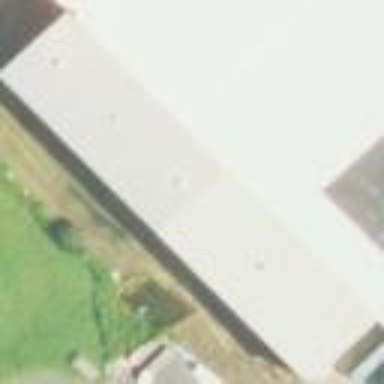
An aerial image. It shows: Part of building.